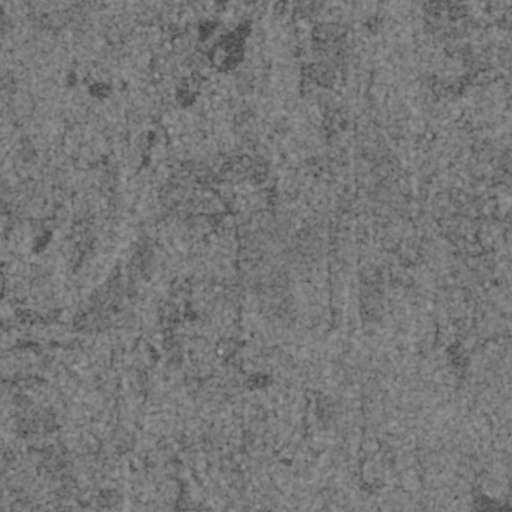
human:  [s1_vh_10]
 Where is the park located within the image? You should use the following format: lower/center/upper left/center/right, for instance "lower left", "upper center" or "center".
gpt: The park is located in the upper center of the image.
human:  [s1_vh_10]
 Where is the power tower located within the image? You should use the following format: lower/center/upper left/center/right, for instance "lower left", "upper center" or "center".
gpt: The power tower is located in the lower left of the image.
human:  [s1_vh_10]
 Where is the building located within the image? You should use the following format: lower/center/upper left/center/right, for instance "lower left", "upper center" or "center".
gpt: The building is located in the upper center of the image.
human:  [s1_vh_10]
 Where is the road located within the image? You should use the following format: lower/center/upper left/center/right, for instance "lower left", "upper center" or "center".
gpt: There is no road in the image.

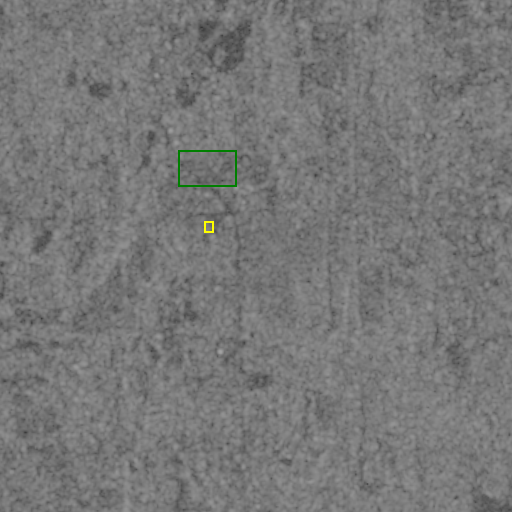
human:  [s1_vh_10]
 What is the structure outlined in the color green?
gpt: The structure outlined in green is a park.
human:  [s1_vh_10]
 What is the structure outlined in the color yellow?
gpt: The structure outlined in yellow is a building.
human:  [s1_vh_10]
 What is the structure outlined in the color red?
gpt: There is no red outline.